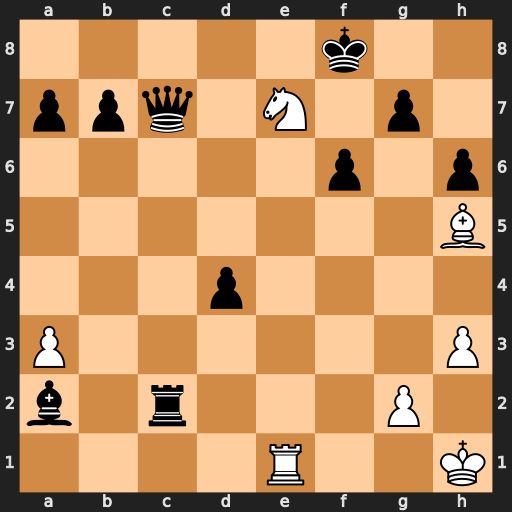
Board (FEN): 5k2/ppq1N1p1/5p1p/7B/3p4/P6P/b1r3P1/4R2K
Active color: w
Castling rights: -
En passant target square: -
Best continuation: Ng6+ Kf7 Nh8+ Kg8 Re8+ Kh7 Bg6#